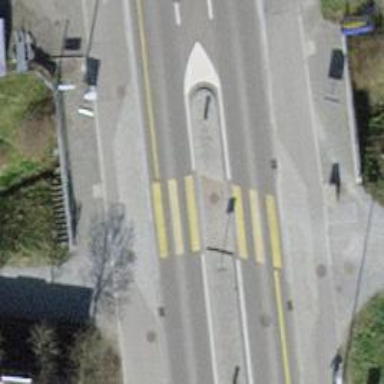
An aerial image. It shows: Uncontrolled zebra crossing with pedestrian island.